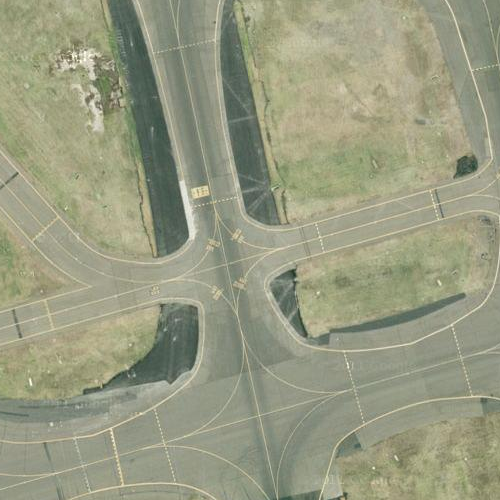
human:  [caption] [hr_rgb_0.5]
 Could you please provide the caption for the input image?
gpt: Some curving runways with many marking lines on while a lawn beside .

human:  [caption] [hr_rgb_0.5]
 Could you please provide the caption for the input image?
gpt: There are some marking lines in the runways while a lawn beside .

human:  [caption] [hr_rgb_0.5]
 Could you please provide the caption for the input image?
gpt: There are some curved runways with many marking lines on while a lawn beside .

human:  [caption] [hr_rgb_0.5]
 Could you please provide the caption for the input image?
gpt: Some runways with some marking lines on while a lawn beside .

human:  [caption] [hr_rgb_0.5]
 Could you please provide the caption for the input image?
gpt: Some marking lines are in the runways while lawns beside .